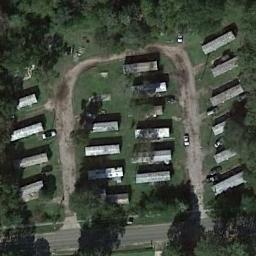
Label: residential